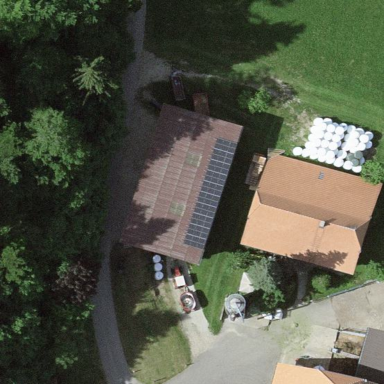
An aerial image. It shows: Shed.